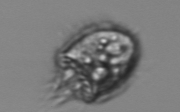
Label: Balanion